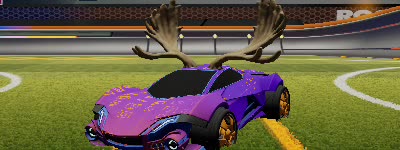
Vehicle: werewolf